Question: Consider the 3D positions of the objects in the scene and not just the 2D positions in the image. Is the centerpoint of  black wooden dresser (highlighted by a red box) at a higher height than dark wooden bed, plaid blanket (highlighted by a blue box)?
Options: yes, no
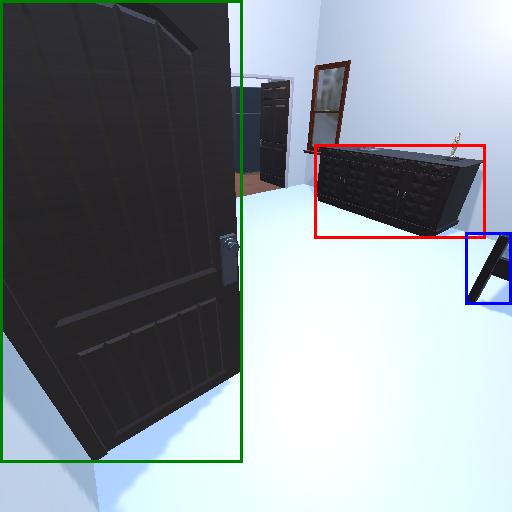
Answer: yes